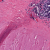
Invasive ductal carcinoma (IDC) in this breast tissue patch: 0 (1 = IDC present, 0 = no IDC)